Question: I'm building a web application using a MySQL database. Users can order products but with these products there are a lot of extra features that can be added to the product the user wants. Example: user1 => order: product1 + extra 1,2,3. User2 => order: product1 + extra 1. User3 => order: product1 + no extras.
I'm currently struggling to get this in MySQL properly...
Any remarks or hints to get this done properly?

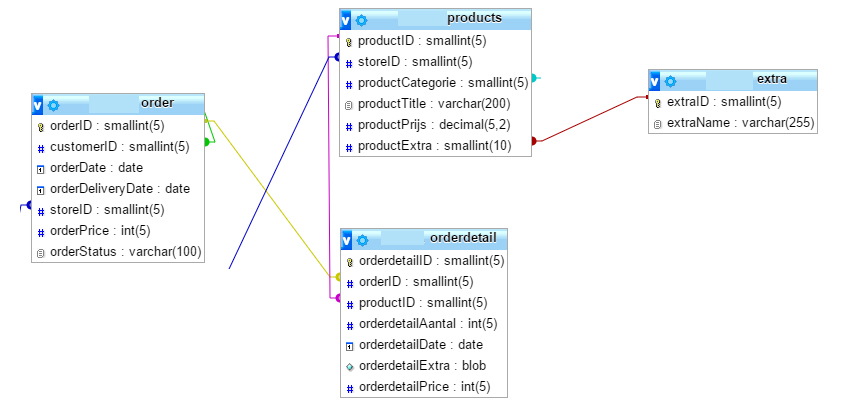
Answer: To make it future proof and to follow Boyce-Codd normal form (BCNF) I would place extras in a own table as you have done, then use a many-to-many table linking productID's to extraID's. That way if in the future if you want more extras or some products can have different extras there won't be a problem.
Then you can also make another many-to-many table connecting orderdetailID's with extraID's to know what has been added to each product.